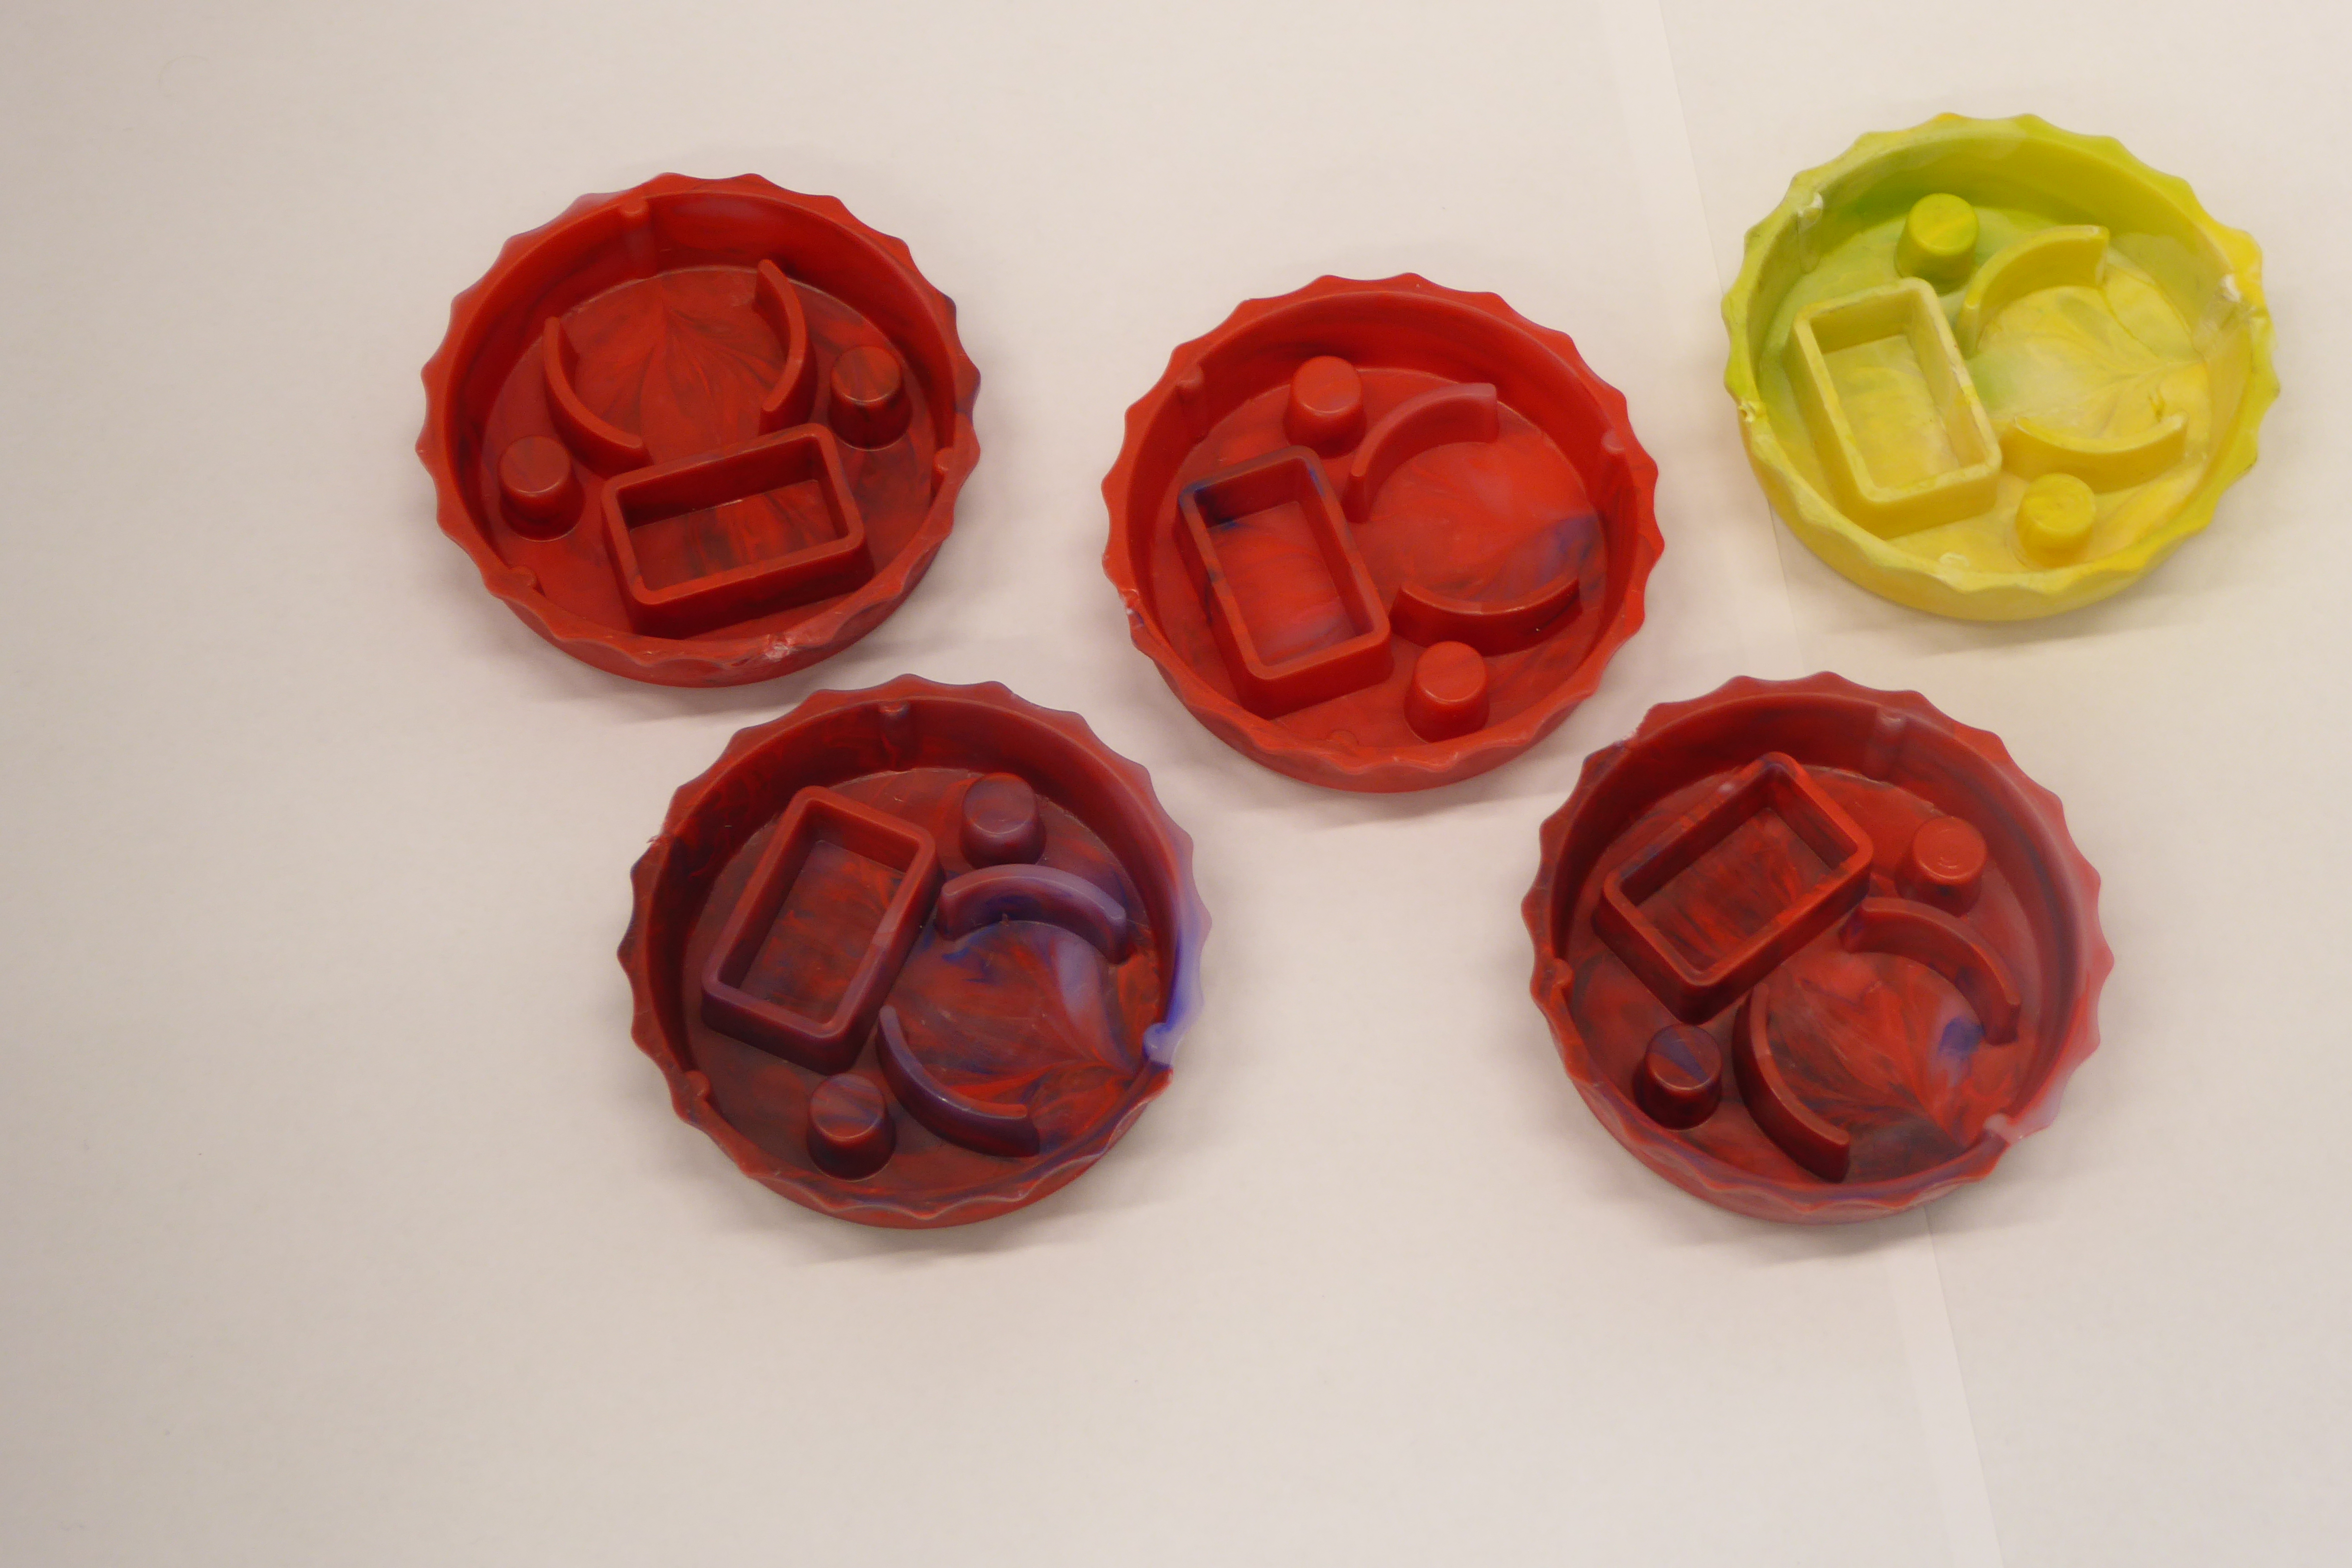
Label: Bottle Opener - Cover